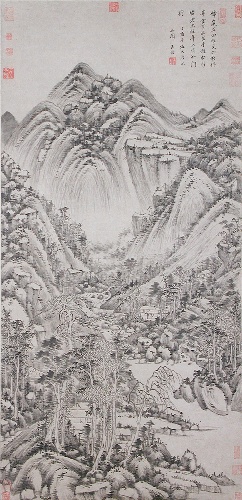
Title: 清 王鑑 倣黃公望秋山圖 軸 紙本|Landscape in the style of Huang Gongwang
Artist: Wang Jian
Artist bio: Chinese, 1609–1677/88
Date: dated 1657
Object type: Hanging scroll
Classification: Paintings
Medium: Hanging scroll; ink and color on paper
Culture: China
Period: Qing dynasty (1644–1911)
Dimensions: Image: 45 5/8 x 22 1/8 in. (115.9 x 56.2 cm)
Overall with mounting: 103 1/4 x 29 in. (262.3 x 73.7 cm)
Overall with rollers: 103 1/4 x 32 1/2 in. (262.3 x 82.6 cm)
Department: Asian Art
Credit line: Gift of Mr. and Mrs. Earl Morse, 1972
Accession year: 1972
Repository: Metropolitan Museum of Art, New York, NY
Tags: Landscapes|Mountains